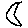
Label: moon